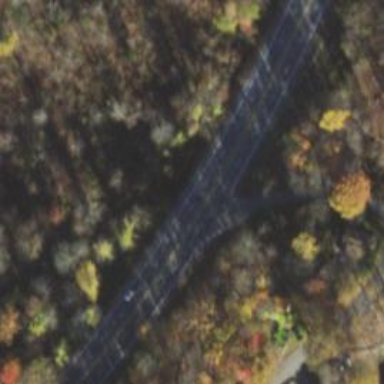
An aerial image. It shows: This image shows trunk highway that functions as expressway.